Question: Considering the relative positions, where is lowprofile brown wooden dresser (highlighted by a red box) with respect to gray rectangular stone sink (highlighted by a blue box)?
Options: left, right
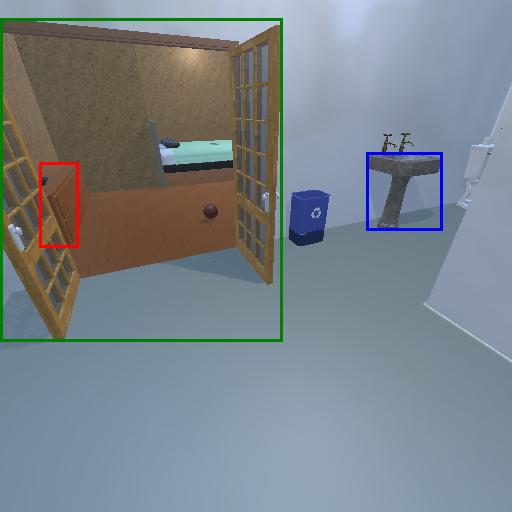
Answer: left